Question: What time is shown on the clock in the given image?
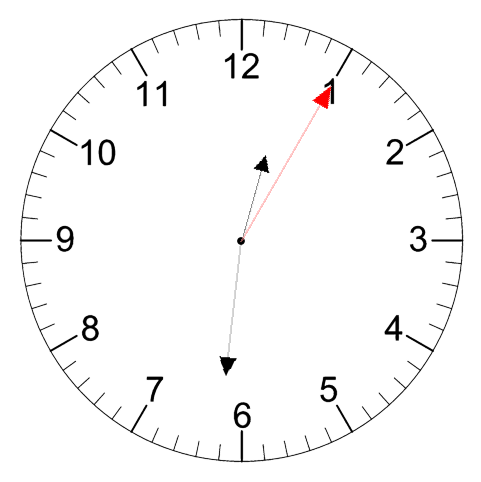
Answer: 12:31:05